高三 · 代数
设复数 $z_{1}, \quad z_{2}$ 满足 $\left|z_{1}\right|=\left|z_{2}\right|=2, \quad z_{1}+z_{2}=\sqrt{3}+i$, 则 $\left|z_{1}-z_{2}\right|=$

(2)当 $z$ 是非零实数时, $\left|z+\frac{1}{z}\right| \geq 2$ 恒成立; (3) 复数 $z=(1-i)^{3}$ 的实部和虚部都是 -2 ;

(4)如果 $|a+2 i|<|-2+i|$, 则实数 $a$ 的取值范围是 $-1<a<1$; (5)复数 $z=1-i$, 则 $\frac{1}{z}+z=\frac{3}{2}+\frac{1}{2} i$; 其中正确的命题的序号是
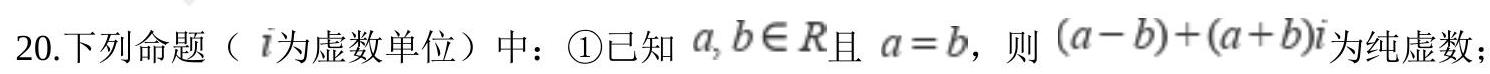
答案: $2 \sqrt{3}$
解析: 答案: $2 \sqrt{3}$

【解析】 $\because\left|z_{1}\right|=\left|z_{2}\right|=2$, 可设 $z_{1}=2 \cos \theta+2 \sin \theta \cdot i, \quad z_{2}=2 \cos \alpha+2 \sin \alpha \cdot i$,

$\therefore z_{1}+z_{2}=2(\cos \theta+\cos \alpha)+2(\sin \theta+\sin \alpha) \cdot i=\sqrt{3}+i$,

$\therefore\left\{\begin{array}{l}2(\cos \theta+\cos \alpha)=\sqrt{3} \\ 2(\sin \theta+\sin \alpha)=1,\end{array}\right.$, 两式平方作和
化简得: $\quad \cos \theta \cos \alpha+\sin \theta \sin \alpha=-\frac{1}{2}$

$\therefore\left|z_{1}-z_{2}\right|=|2(\cos \theta-\cos \alpha)+2(\sin \theta-\sin \alpha) \cdot i|$

$=\sqrt{4(\cos \theta-\cos \alpha)^{2}+4(\sin \theta-\sin \alpha)^{2}}=\sqrt{8-8(\cos \theta \cos \alpha+\sin \theta \sin \alpha)}=\sqrt{8+4}=2 \sqrt{3}$.

故答案为: $2 \sqrt{3}$.

【分析】令 $z_{1}=2 \cos \theta+2 \sin \theta \cdot i, \quad z_{2}=2 \cos \alpha+2 \sin \alpha \cdot i$, 根据复数的相等可求得

$\cos \theta \cos \alpha+\sin \theta \sin \alpha=-\frac{1}{2}$, 代入复数模长的公式中即可得到结果.